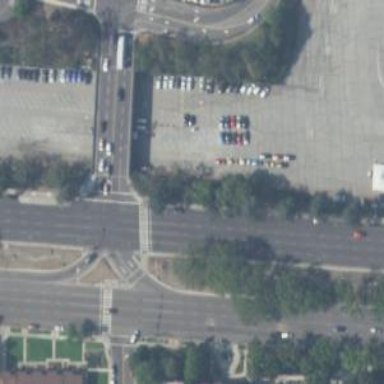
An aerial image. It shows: Solid stop line on the road marking.